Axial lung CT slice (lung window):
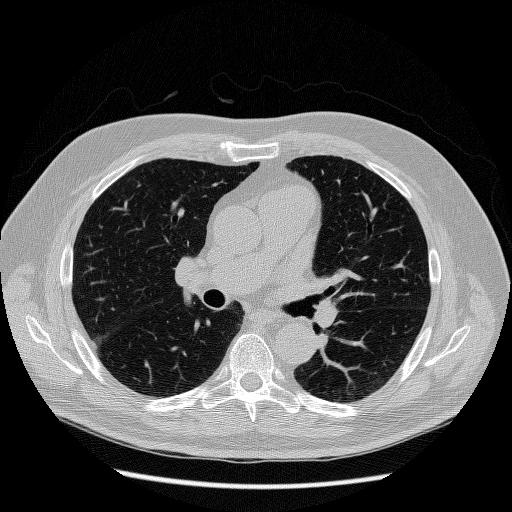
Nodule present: no